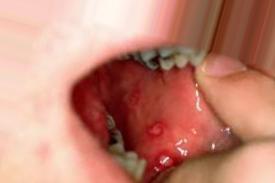
Condition: Mouth Ulcer